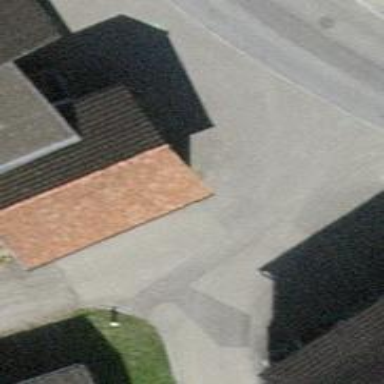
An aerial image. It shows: Assembly point for emergencies.